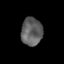
Tissue: lung
Cell type: Epithelial cells
Senescence score: 0.2145
Nuclear area (px): 583
Mean DAPI intensity: 95.664